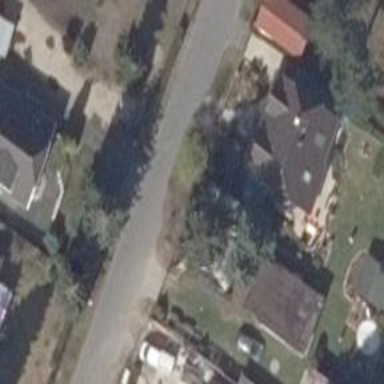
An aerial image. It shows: Residential road.